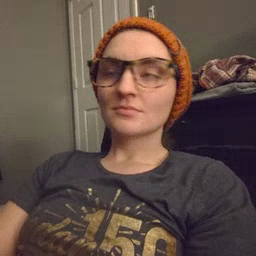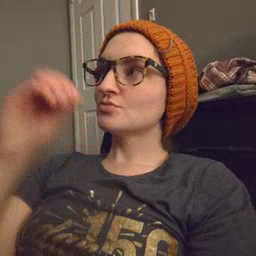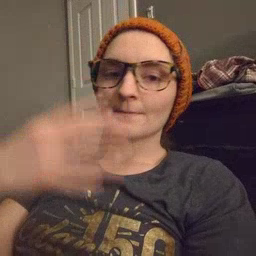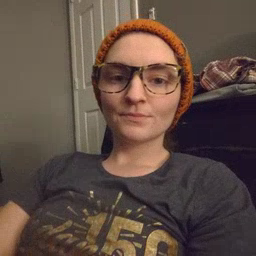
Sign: lamp